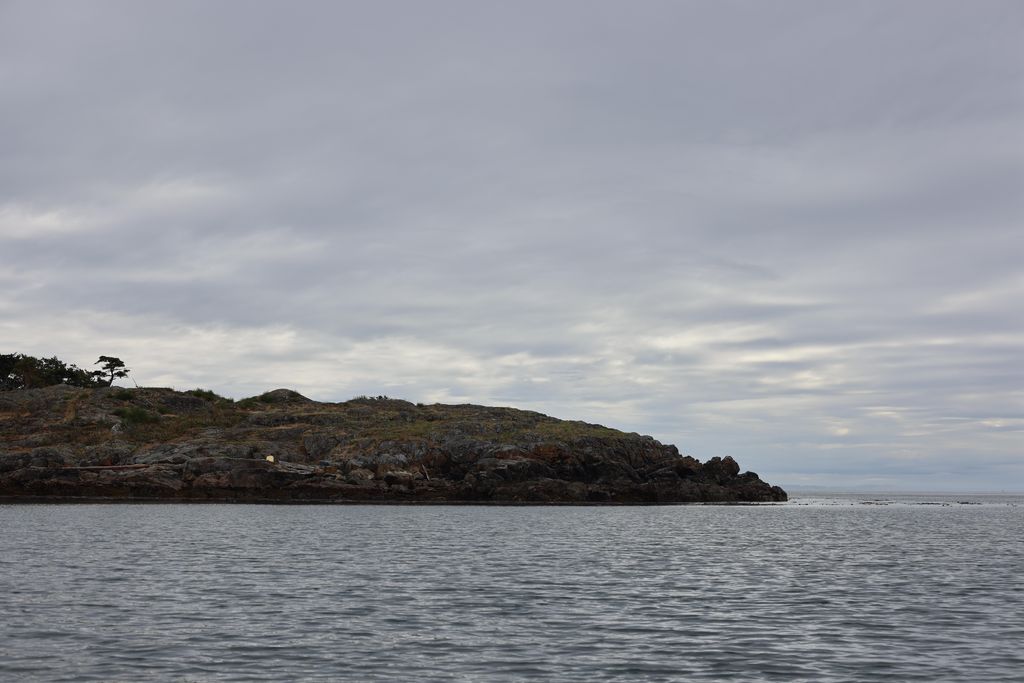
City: victoria